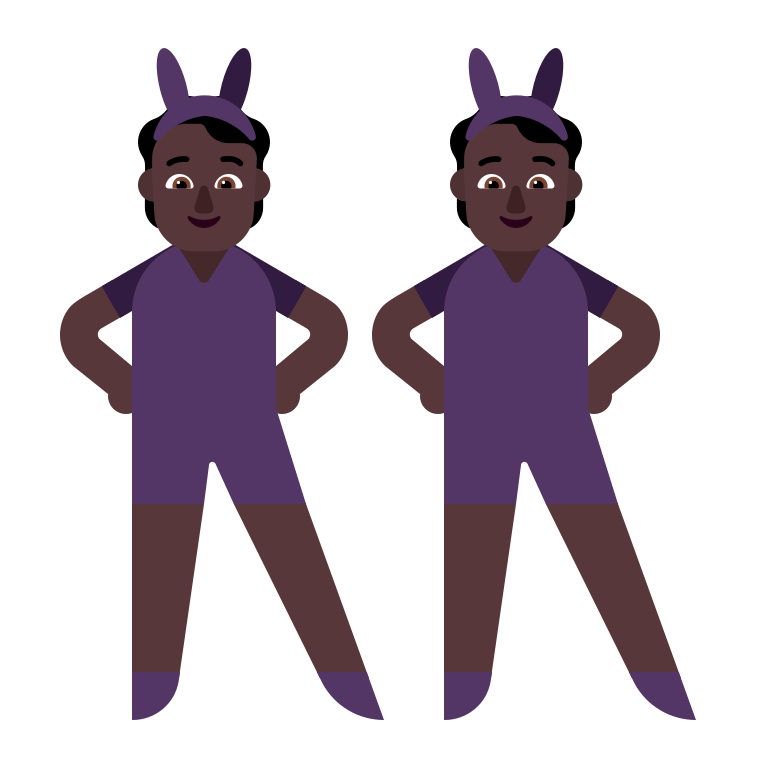
person with bunny ears flat dark